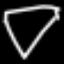
Label: diamond